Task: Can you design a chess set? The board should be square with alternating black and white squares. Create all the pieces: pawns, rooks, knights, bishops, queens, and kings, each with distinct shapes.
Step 3882:
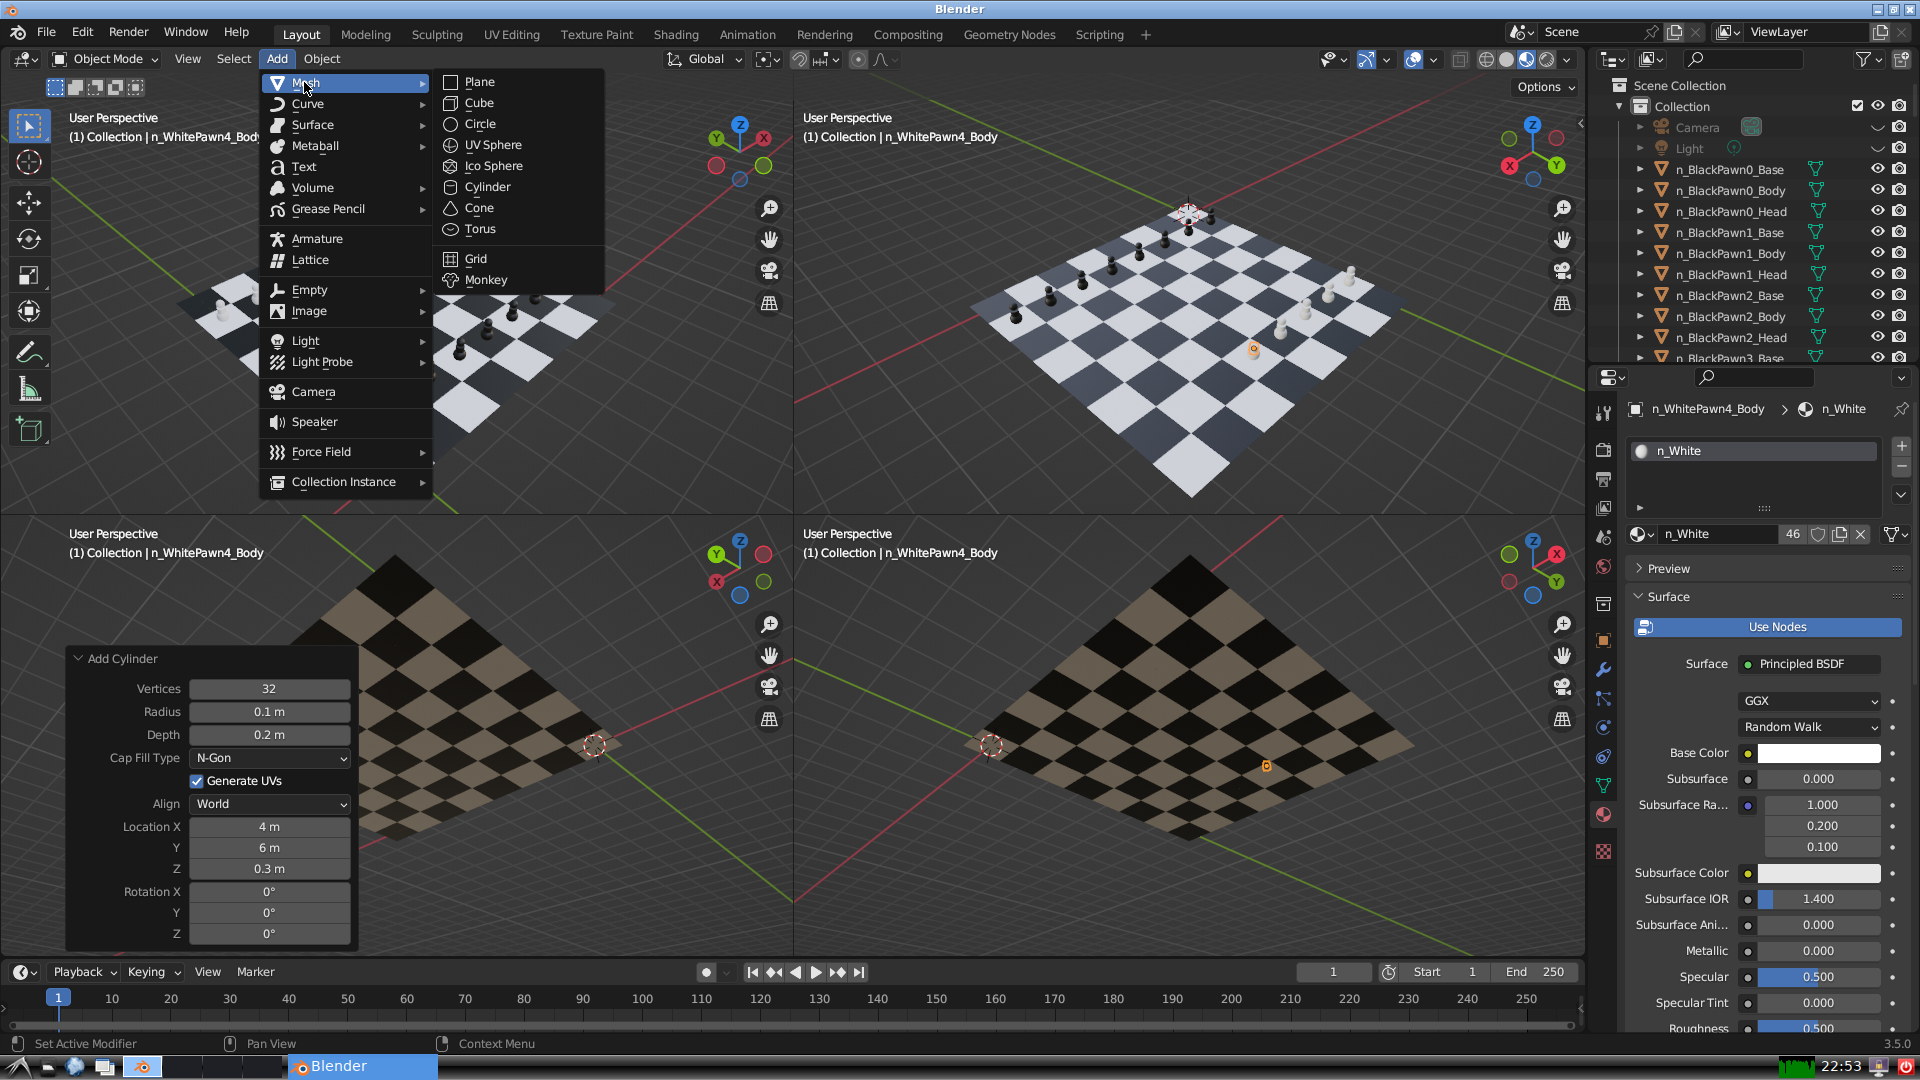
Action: {"mouse_move": [499, 144]}